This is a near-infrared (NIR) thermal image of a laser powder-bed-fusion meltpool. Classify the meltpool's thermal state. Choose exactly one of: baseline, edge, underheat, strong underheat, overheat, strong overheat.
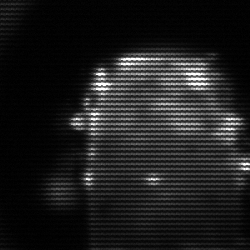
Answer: baseline